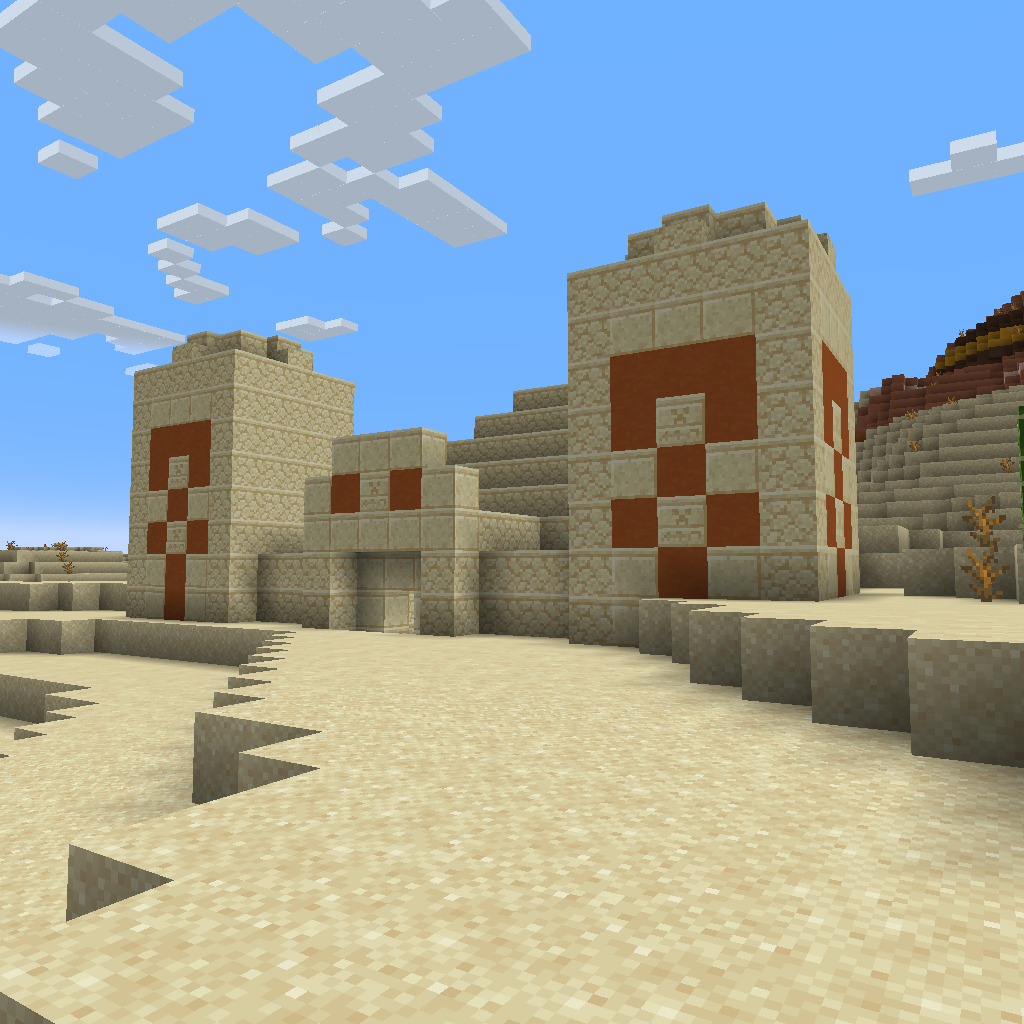
desert pyramid entrance with towers